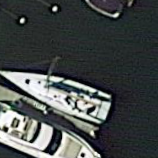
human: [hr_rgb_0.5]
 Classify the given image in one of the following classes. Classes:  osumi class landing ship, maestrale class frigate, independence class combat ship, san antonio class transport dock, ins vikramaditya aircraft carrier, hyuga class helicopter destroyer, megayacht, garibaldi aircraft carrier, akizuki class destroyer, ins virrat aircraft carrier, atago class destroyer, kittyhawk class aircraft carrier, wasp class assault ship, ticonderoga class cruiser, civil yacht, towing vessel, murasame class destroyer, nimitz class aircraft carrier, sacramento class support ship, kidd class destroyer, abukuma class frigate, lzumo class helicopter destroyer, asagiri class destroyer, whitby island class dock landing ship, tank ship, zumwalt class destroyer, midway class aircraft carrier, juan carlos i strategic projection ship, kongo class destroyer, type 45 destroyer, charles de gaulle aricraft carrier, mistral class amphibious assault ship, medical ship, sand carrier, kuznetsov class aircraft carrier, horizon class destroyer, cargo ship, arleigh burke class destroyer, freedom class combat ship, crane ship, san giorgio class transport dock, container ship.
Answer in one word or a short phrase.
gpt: Civil yacht